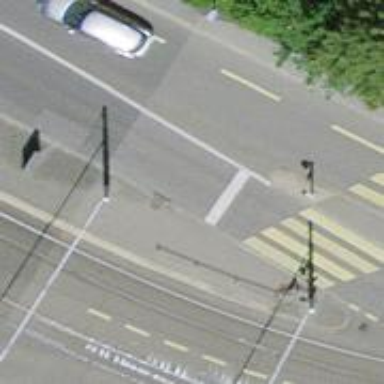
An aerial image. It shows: Primary highway with designated cycle lane on both sides.